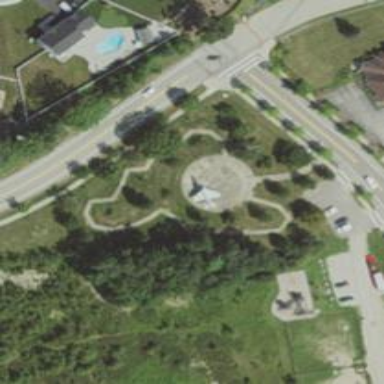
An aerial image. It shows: Historic memorial.